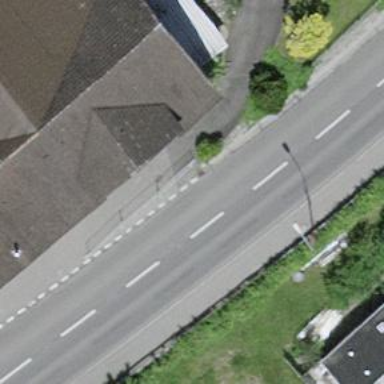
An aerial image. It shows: Bus stop with platform for public transport.